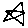
Label: star